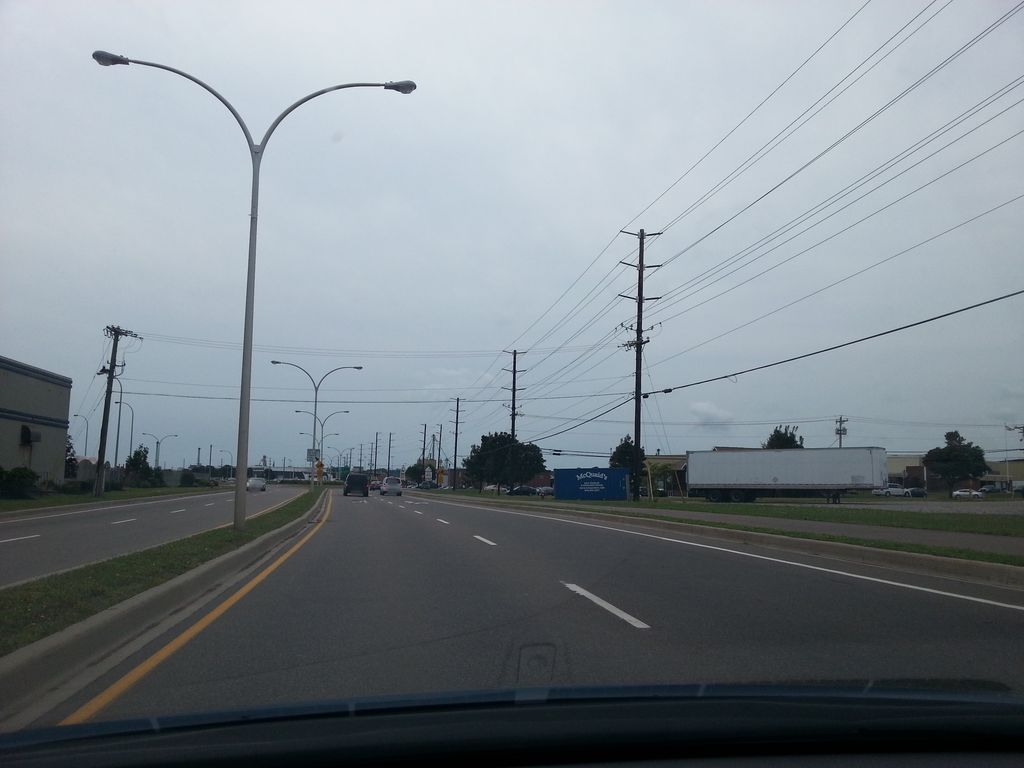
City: charlottetown